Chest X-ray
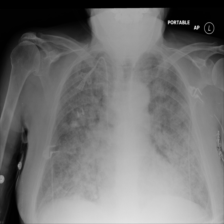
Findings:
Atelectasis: negative
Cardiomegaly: negative
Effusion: negative
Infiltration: negative
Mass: negative
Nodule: negative
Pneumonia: negative
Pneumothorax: negative
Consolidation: negative
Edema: positive
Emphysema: negative
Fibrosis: negative
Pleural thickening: negative
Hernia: negative